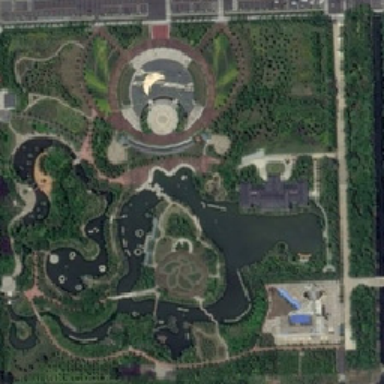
It is grey dark grey and brown squares blue green lakes grey roads and green trees and meadows .